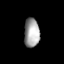
Tissue: lung
Cell type: Fibroblasts
Senescence score: 0.6068
Nuclear area (px): 437
Mean DAPI intensity: 161.613